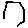
Label: hexagon